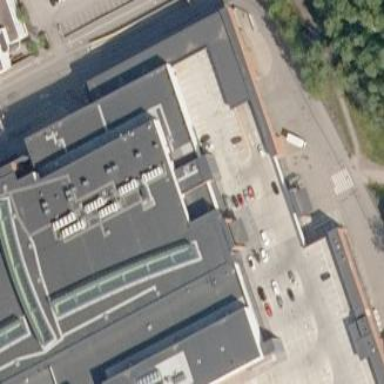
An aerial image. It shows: Building with white color scheme.